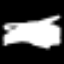
Label: squiggle